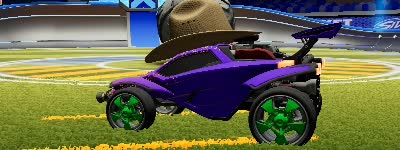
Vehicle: octane